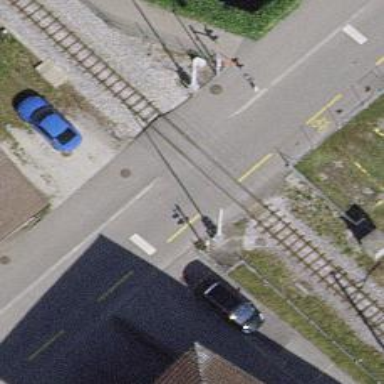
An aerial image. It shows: Railway level crossing.